Interaction volume radius: 10 \u00c5
Interaction volume height: 30 \u00c5
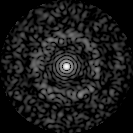
Disorder parameter: 0.82